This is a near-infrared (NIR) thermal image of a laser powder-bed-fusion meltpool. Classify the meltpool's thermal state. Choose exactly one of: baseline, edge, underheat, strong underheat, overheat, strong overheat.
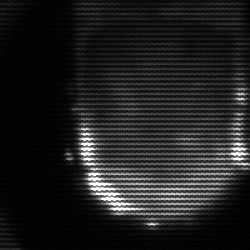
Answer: baseline